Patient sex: M
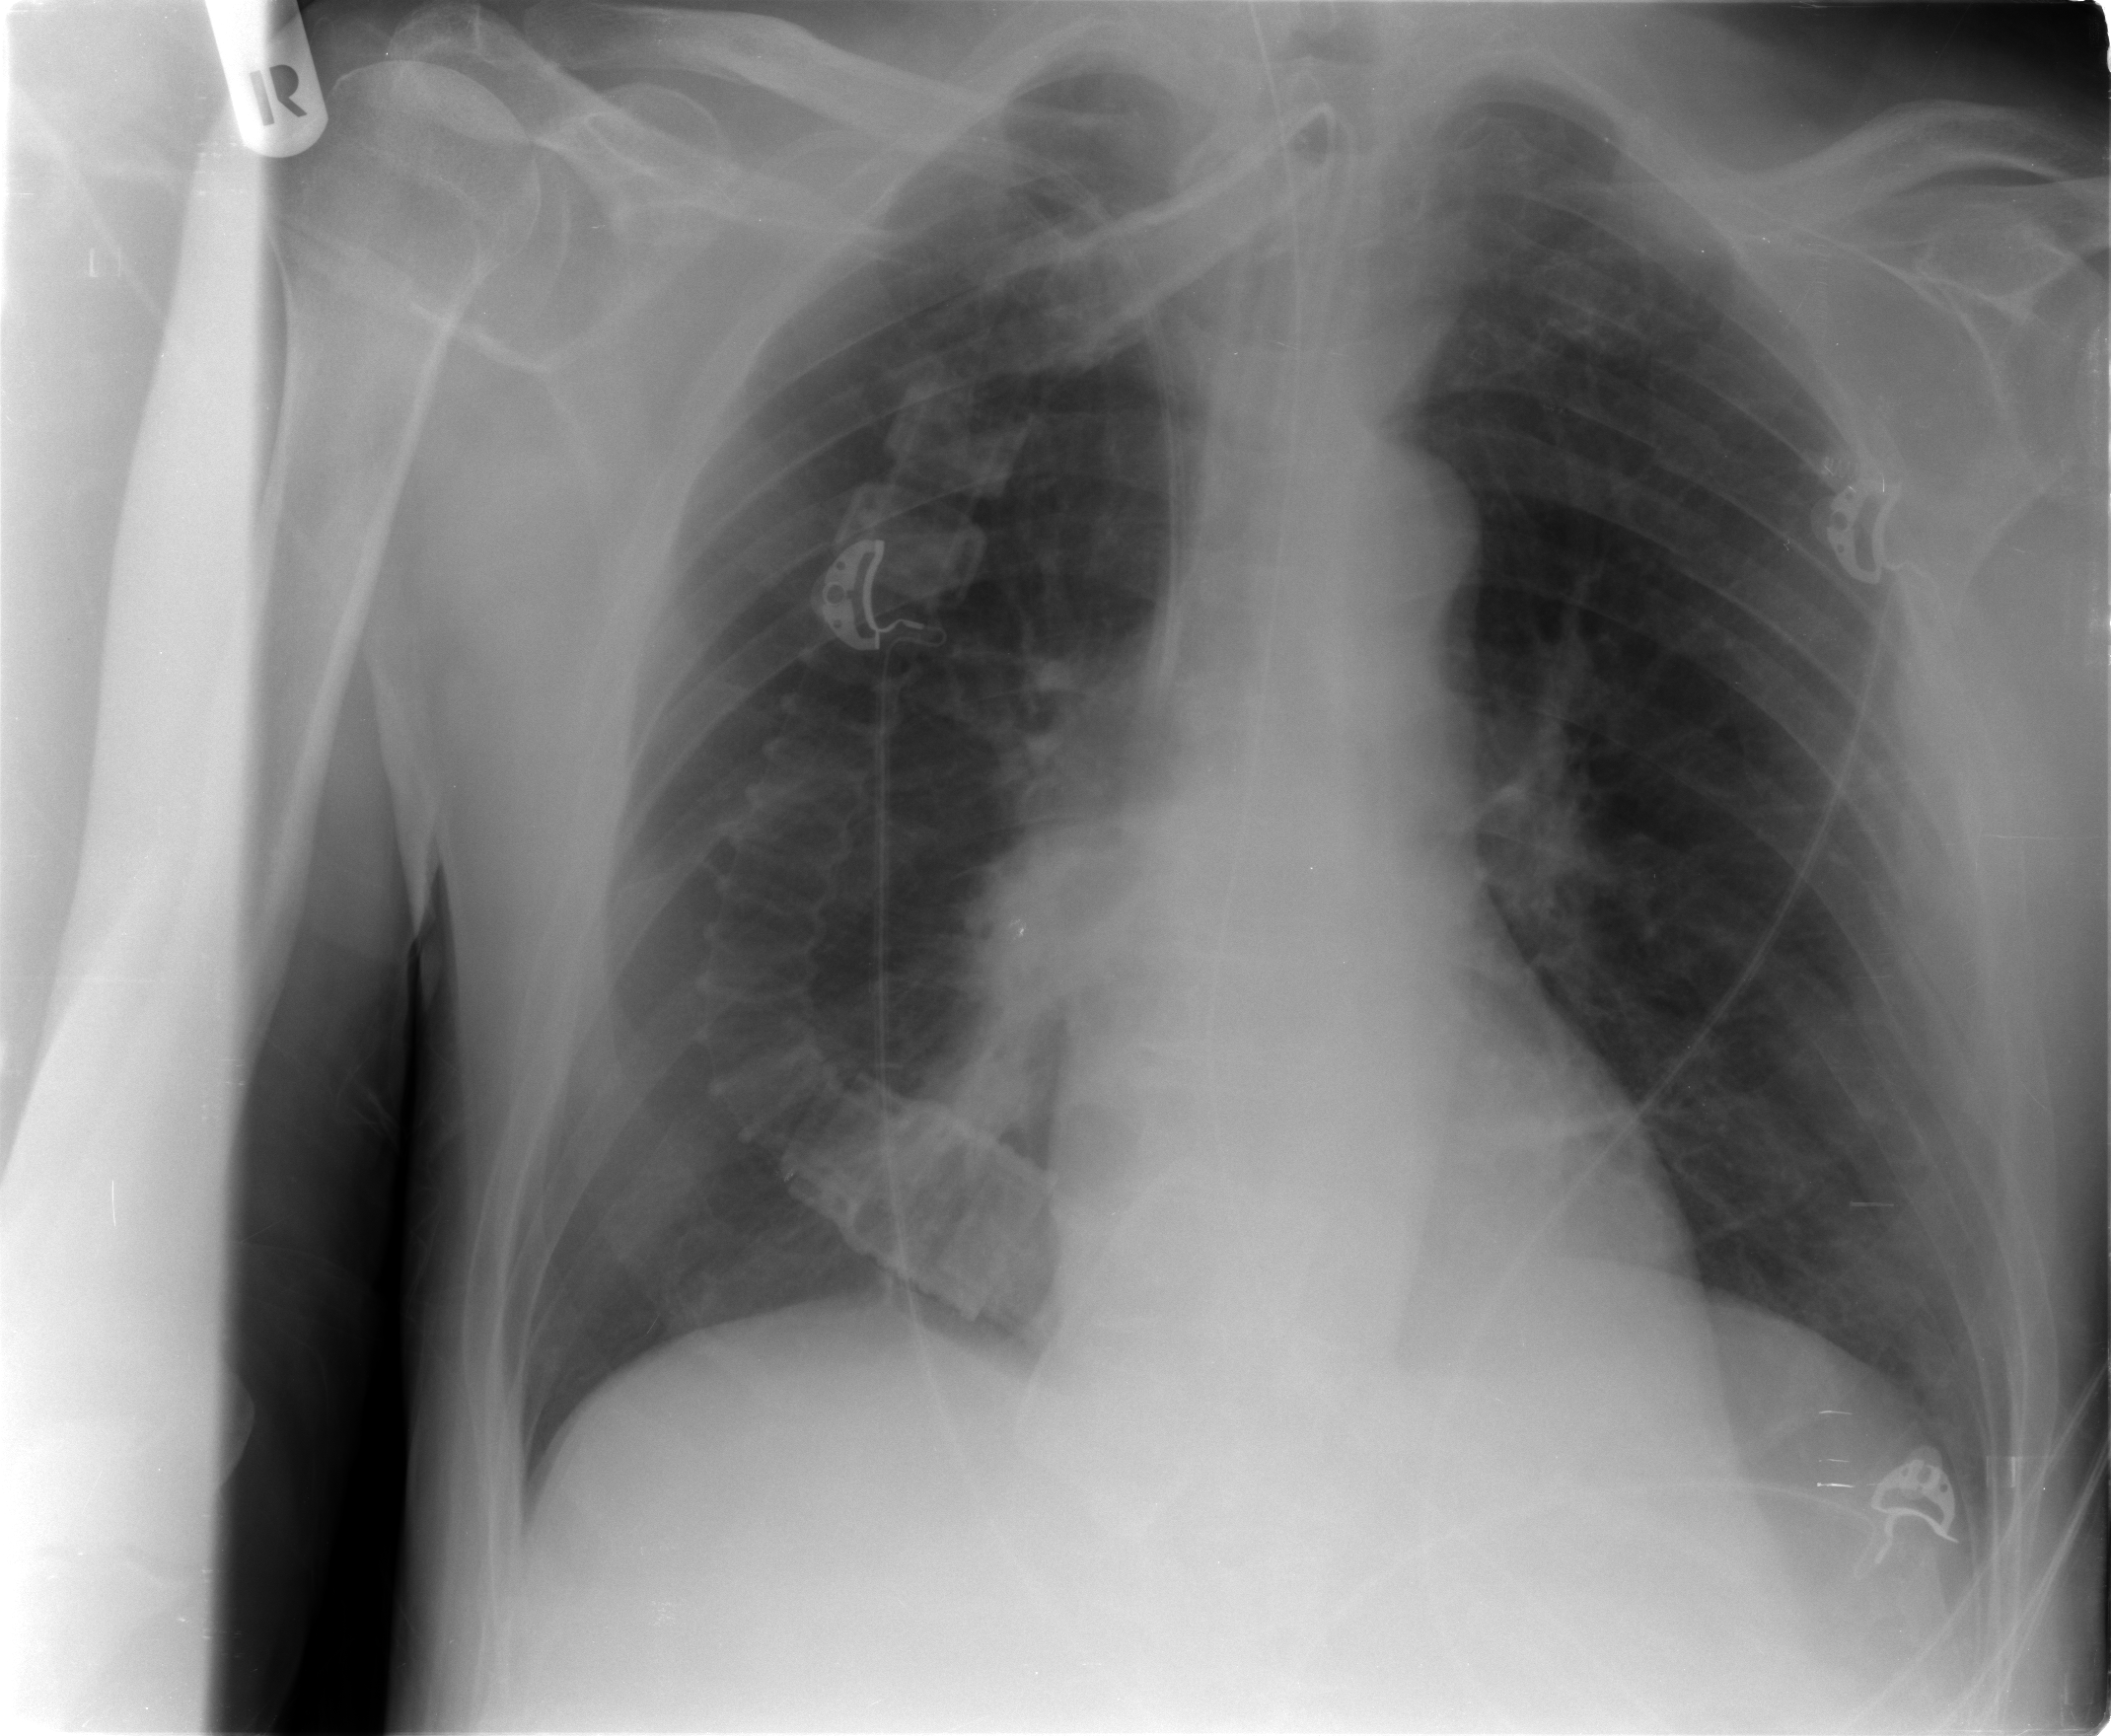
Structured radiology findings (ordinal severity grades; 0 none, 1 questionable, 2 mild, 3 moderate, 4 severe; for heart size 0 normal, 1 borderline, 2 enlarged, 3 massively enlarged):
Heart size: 0
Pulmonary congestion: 0
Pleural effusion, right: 0
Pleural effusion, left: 0
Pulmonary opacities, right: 0
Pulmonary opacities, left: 0
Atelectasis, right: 2
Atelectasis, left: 2